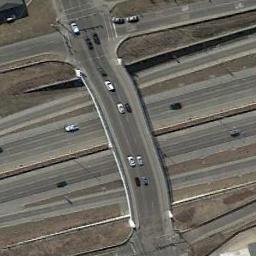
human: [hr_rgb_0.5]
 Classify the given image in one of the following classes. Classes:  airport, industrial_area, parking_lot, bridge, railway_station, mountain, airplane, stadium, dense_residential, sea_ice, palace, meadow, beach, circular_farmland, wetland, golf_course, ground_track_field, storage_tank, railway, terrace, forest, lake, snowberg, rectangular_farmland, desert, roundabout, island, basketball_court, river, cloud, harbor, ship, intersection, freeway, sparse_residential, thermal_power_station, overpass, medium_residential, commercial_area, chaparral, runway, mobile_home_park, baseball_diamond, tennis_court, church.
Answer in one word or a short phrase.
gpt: overpass